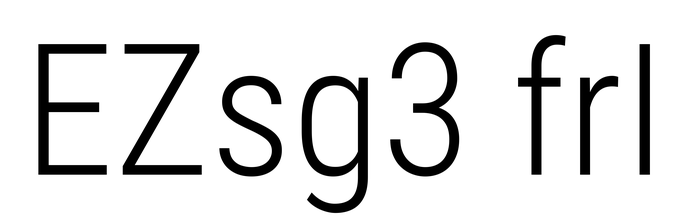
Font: Roboto_Condensed_Light